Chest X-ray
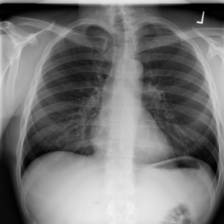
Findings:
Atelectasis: negative
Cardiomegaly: negative
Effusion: negative
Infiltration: negative
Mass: negative
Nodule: negative
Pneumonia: negative
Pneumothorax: negative
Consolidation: negative
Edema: negative
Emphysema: negative
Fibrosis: negative
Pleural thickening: negative
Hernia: negative